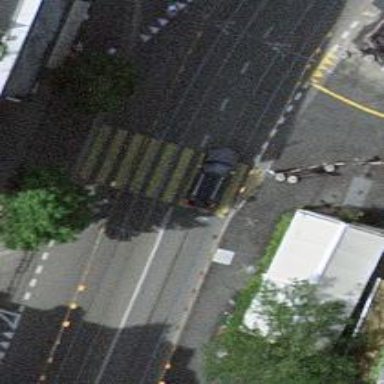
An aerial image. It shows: Unmarked crossing with pedestrian island.